Question: Hey I hope you can help me. I am trying to center a number in a css3-div. I am using this:
'''
border:2px solid #333333;
padding:1px;
-moz-border-radius:10px;
-webkit-border-radius:10px;
-o-border-radius:10px;
-khtml-border-radius:10px;
border-radius:10px;
background-color: #fff;
height: 25px;
width: 25px;
'''
and it gives me this:

How do I center it also with a single-digit charachter?
many thanks!
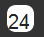
Answer: Assuming that the element is also 'display: block;' (or 'display: inline-block;') you can just add:
'''
text-align: center;
line-height: 25px; /* vertical height of the container/element */
'''
to your CSS.